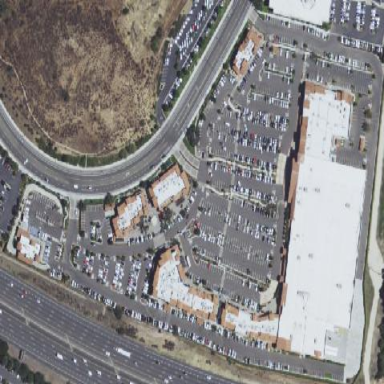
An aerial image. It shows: Retail area.